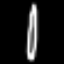
Label: pencil